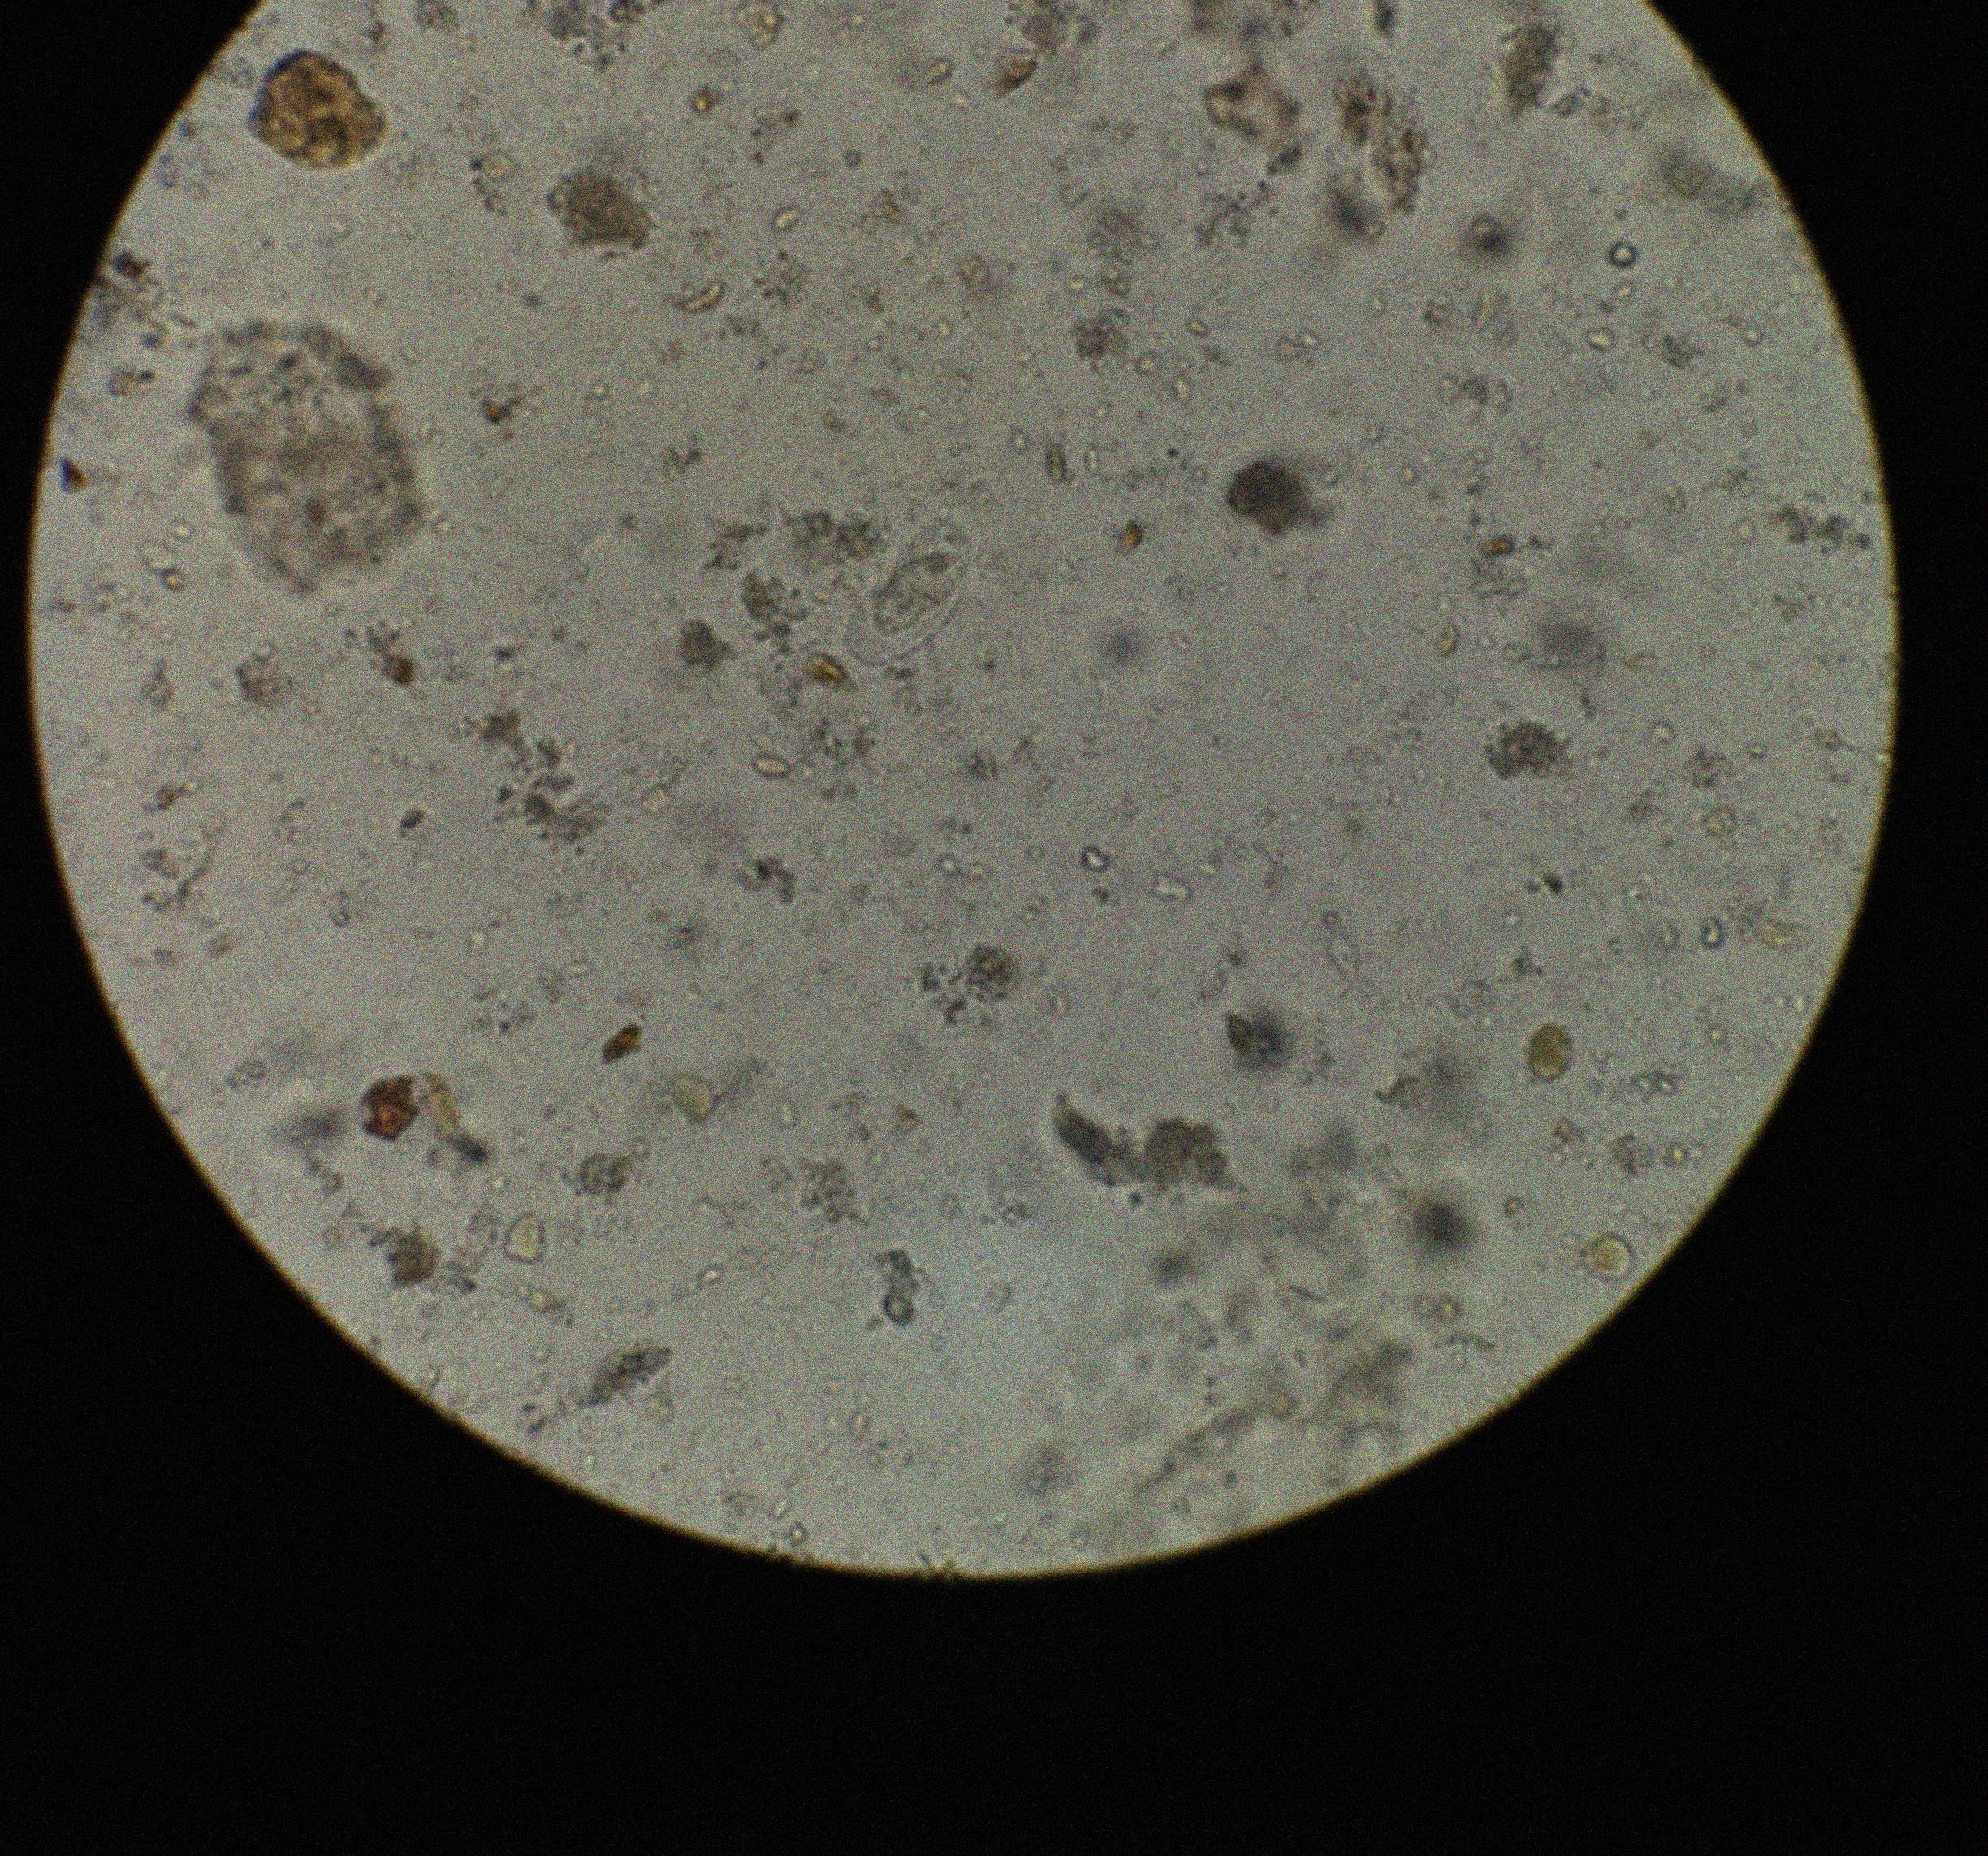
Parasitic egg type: Enterobius vermicularis